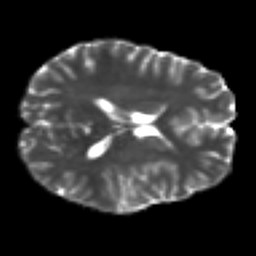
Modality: T2w
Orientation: axial
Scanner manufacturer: siemens
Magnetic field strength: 3 T
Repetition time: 7.8 s
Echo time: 0.09 s